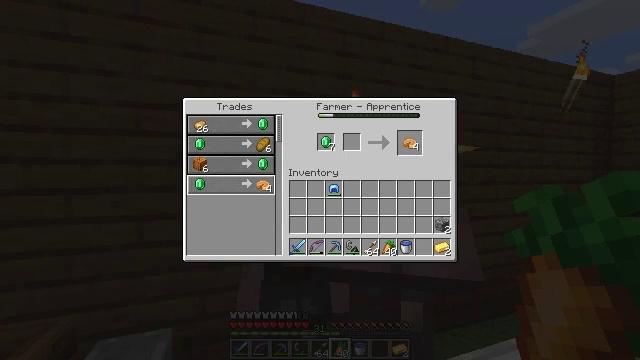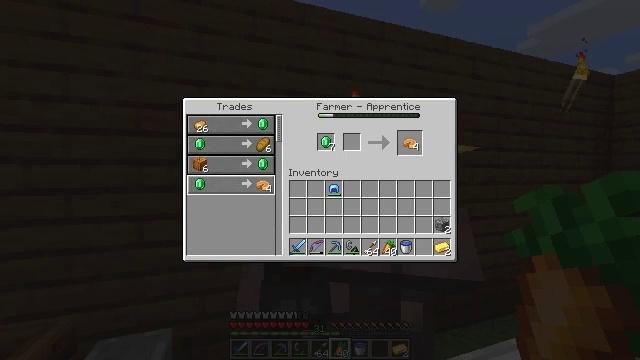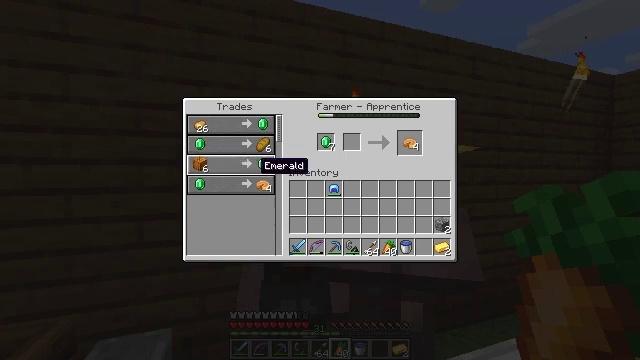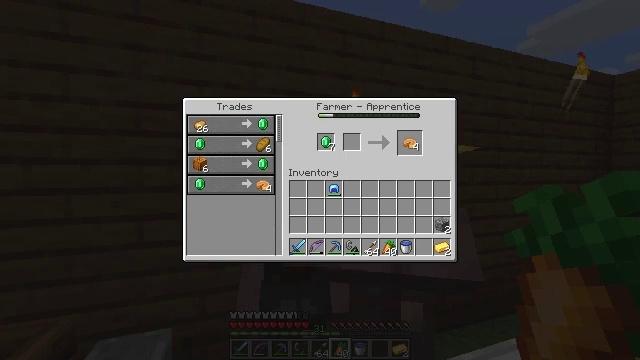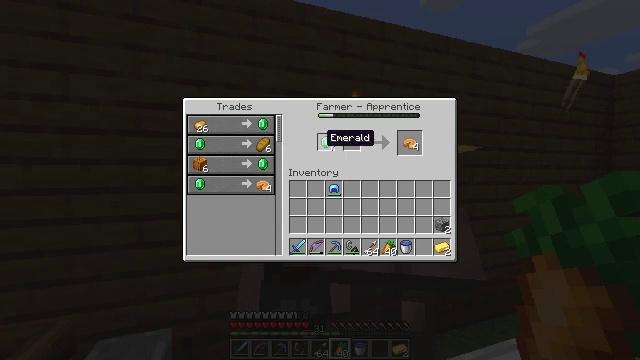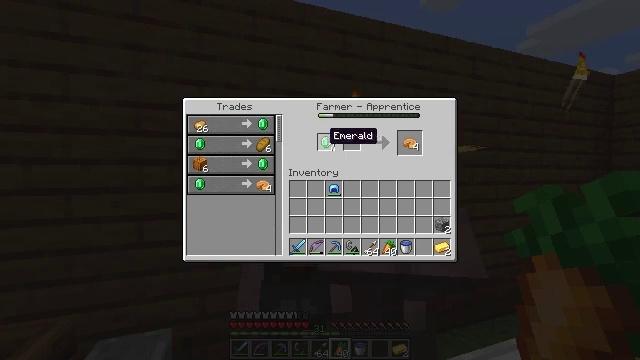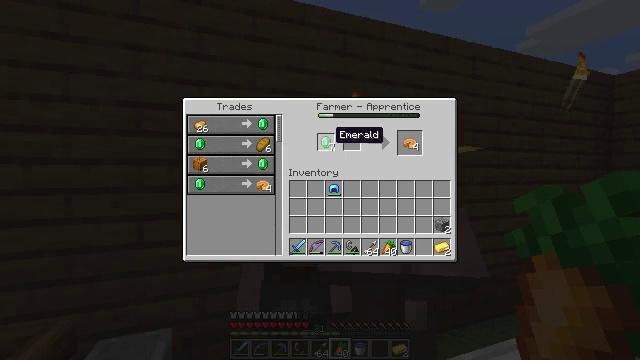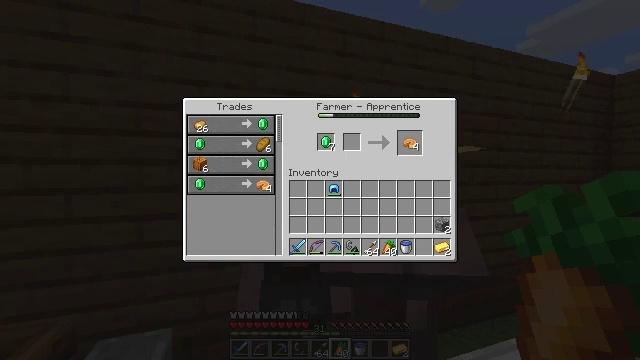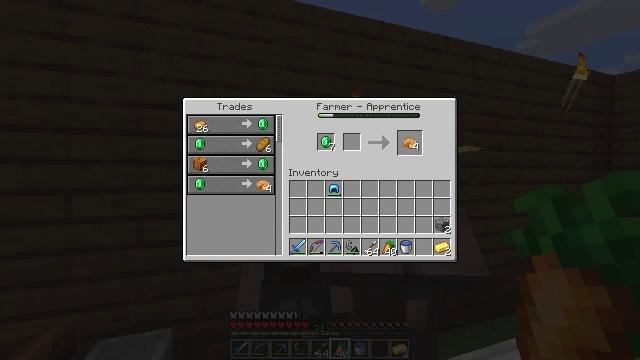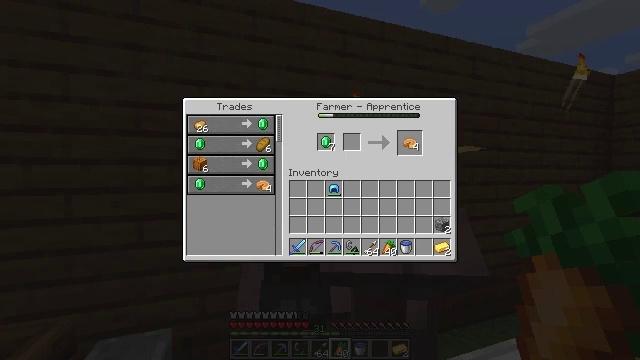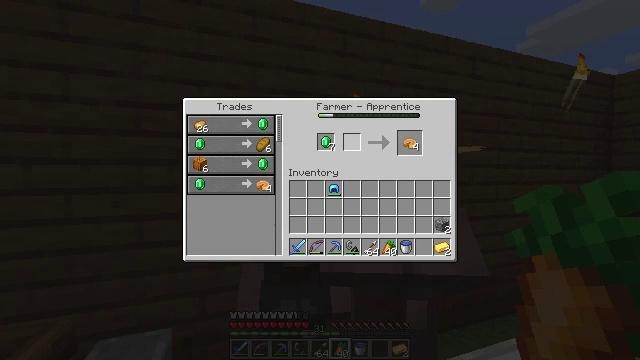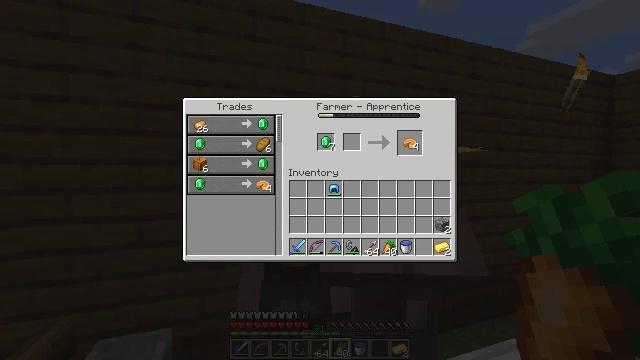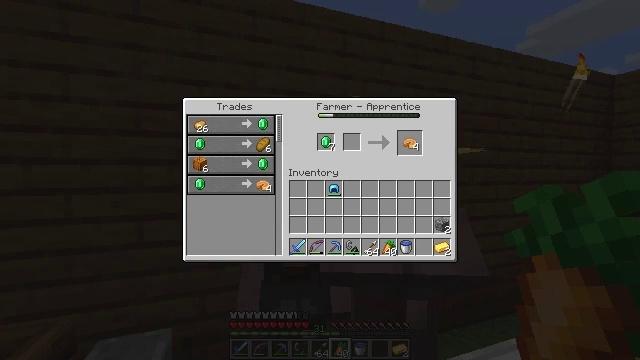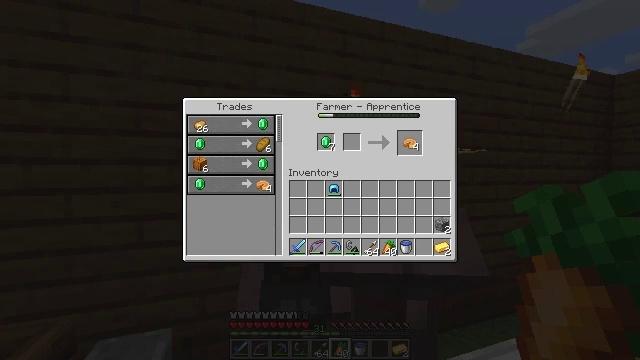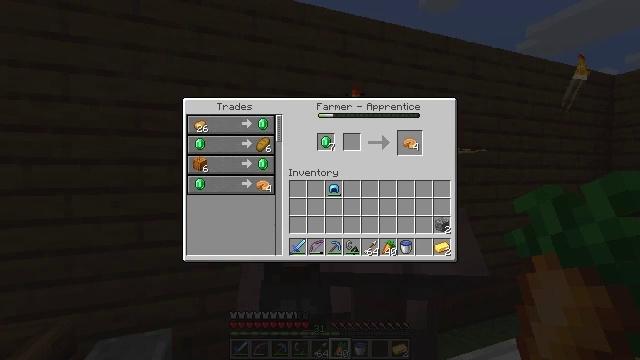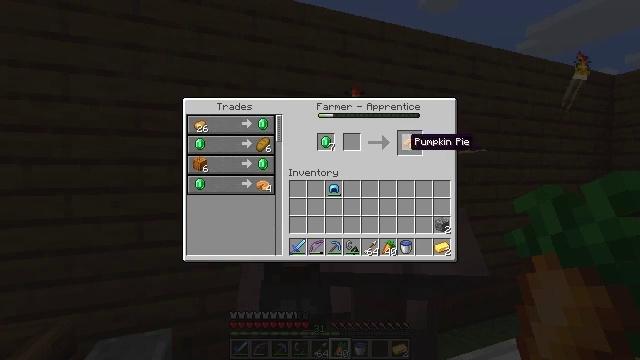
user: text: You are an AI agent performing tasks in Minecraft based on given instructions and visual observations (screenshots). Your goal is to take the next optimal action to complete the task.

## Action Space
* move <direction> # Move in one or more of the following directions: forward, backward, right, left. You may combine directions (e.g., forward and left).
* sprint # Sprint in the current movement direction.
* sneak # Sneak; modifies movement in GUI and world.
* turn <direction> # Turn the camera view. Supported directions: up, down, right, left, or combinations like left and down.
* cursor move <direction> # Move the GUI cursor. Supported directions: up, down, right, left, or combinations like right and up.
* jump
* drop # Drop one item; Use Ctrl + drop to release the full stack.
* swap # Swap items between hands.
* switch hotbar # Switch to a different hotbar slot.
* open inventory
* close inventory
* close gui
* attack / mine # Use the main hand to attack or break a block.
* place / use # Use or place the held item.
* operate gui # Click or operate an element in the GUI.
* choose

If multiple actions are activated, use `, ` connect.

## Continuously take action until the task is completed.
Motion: motion action
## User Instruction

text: Craft your delicious pumpkin pie using the crafting table.
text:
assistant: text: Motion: no_op
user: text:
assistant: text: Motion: no_op
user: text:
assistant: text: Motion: cursor move right and up
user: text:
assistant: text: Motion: cursor move right and up
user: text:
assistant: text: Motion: no_op
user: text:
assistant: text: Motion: no_op
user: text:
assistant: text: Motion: cursor move right
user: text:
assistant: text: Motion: no_op
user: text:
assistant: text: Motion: no_op
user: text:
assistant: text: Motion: cursor move right and down
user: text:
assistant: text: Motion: cursor move right and down
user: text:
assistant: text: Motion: cursor move right
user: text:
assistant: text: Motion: no_op
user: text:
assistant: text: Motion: no_op
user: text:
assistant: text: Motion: cursor move up
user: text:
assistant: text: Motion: no_op
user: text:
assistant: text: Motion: no_op
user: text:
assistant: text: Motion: no_op
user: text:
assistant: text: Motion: cursor move down, operate gui
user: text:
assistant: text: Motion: cursor move down
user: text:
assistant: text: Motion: cursor move down
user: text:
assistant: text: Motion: no_op
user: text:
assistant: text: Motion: no_op
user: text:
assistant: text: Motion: operate gui
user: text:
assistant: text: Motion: no_op
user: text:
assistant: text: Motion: cursor move up
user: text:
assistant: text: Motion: no_op
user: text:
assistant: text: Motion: cursor move up
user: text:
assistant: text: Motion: cursor move up
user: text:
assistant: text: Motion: no_op